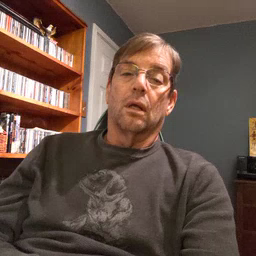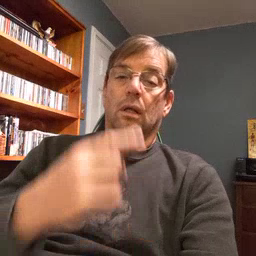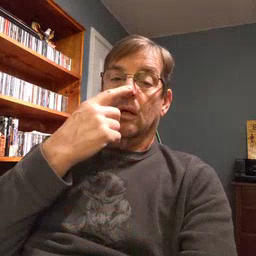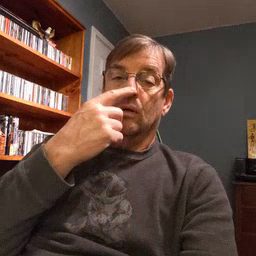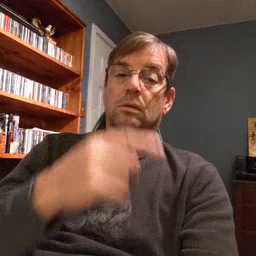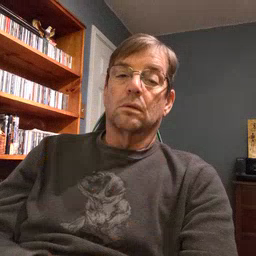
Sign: nose